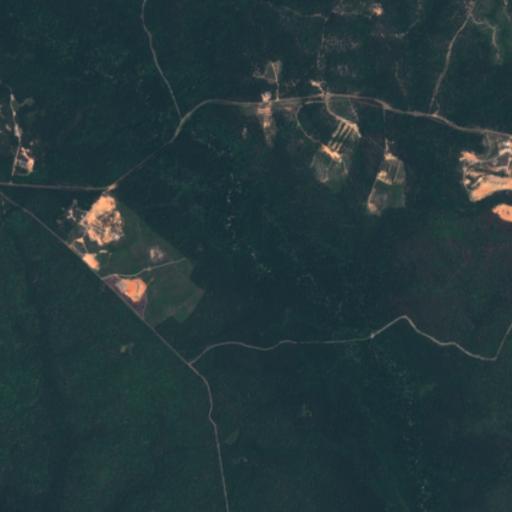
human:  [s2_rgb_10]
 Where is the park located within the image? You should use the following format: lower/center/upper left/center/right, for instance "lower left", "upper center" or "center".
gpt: The park is located in the center left of the image.
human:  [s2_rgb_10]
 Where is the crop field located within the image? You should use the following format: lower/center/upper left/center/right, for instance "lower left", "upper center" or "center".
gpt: There is no crop field in the image.